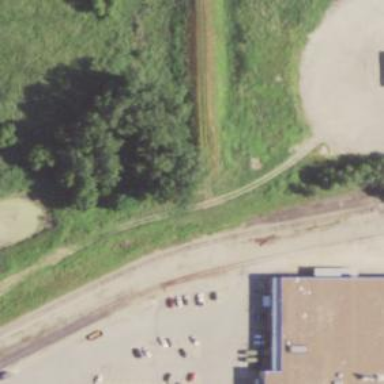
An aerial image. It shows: Disused railway spur line.